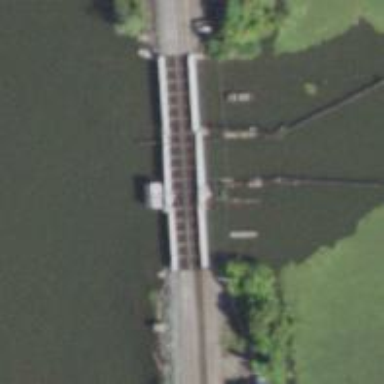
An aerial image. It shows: Railway bridge.